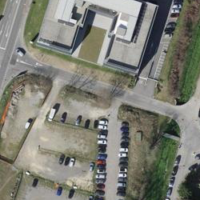
EUNIS habitat code: 55
Species observed at this site:
Phytolacca americana